Aerial crown-view tile of a tropical tree (Barro Colorado Island, Panama), acquired 20240918:
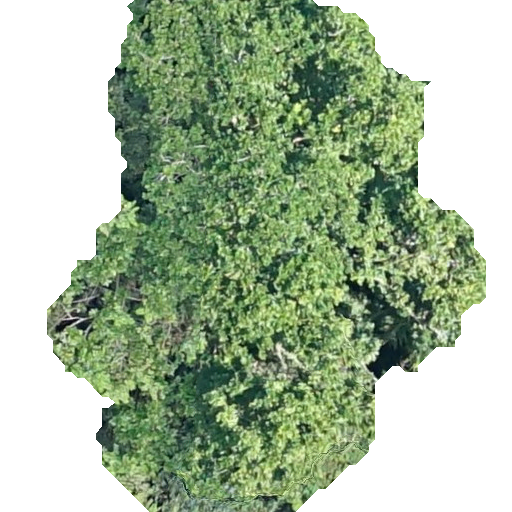
Species: Anacardium excelsum
GBIF accepted scientific name: Anacardium excelsum
Crown area: 253.273 m²